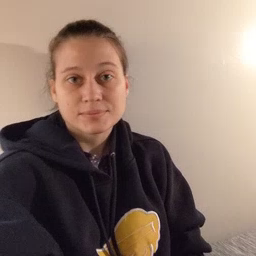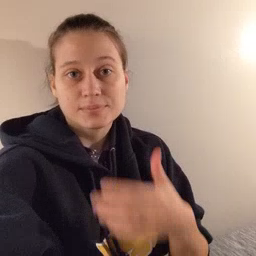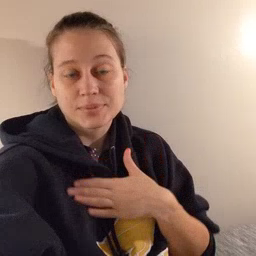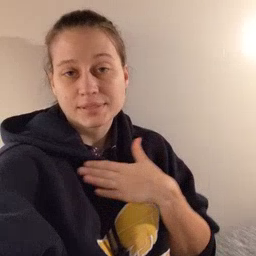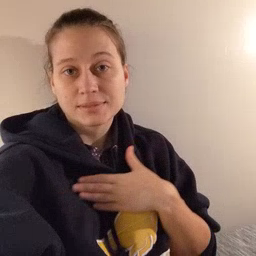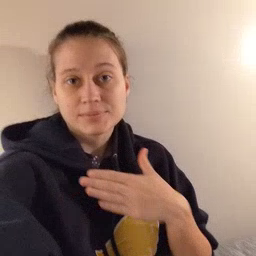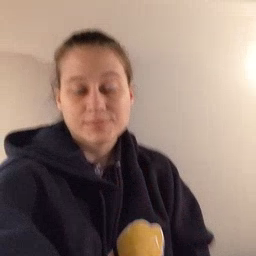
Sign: please